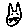
Label: cat